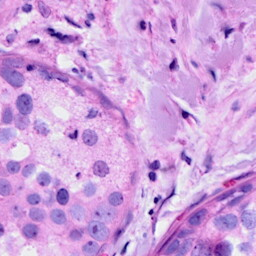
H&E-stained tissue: Breast